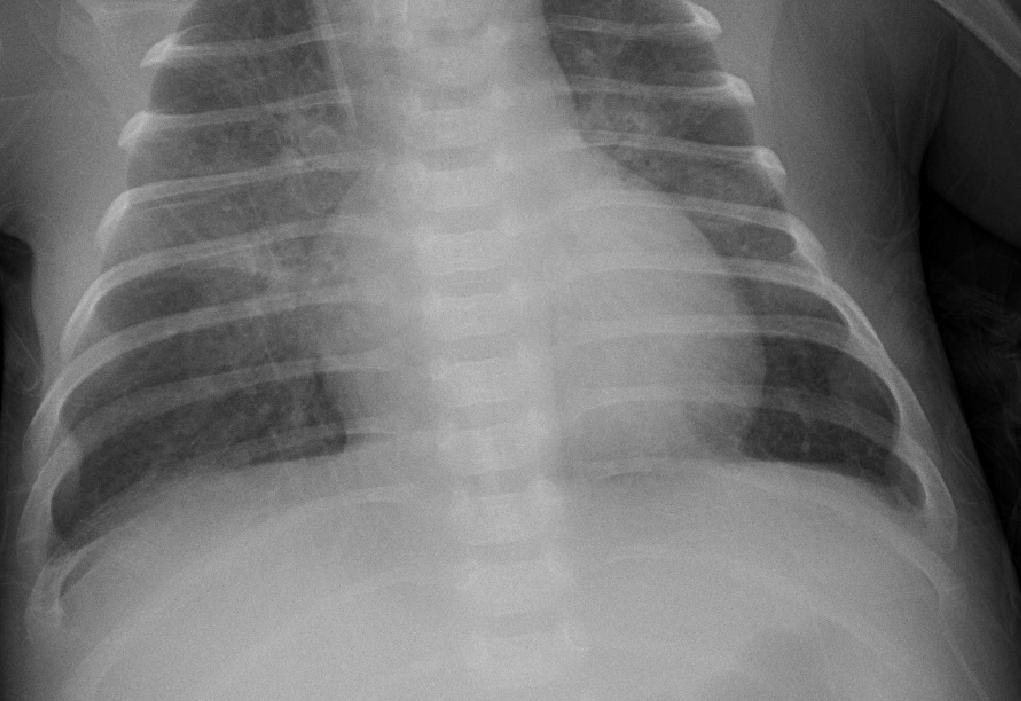
Diagnosis: PNEUMONIA